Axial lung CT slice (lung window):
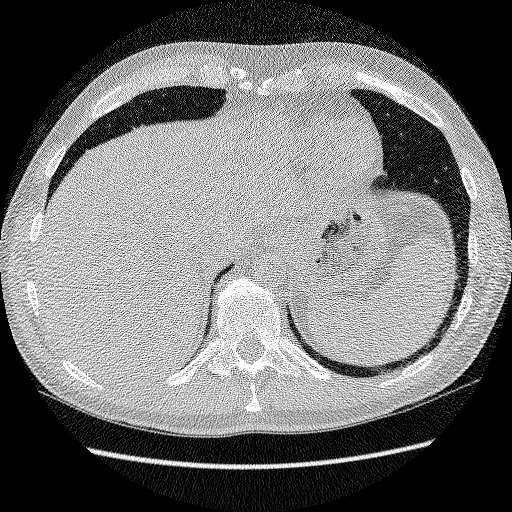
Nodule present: no